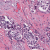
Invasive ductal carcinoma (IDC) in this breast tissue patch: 1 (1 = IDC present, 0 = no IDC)